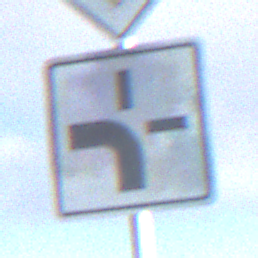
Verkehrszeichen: VerlaufVorfahrtsstrasse1
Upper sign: Vorfahrtsstrasse
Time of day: SunriseSunset
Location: Outdoor (Nature)
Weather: PartlyCloudy
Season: NotSpecified
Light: Natural